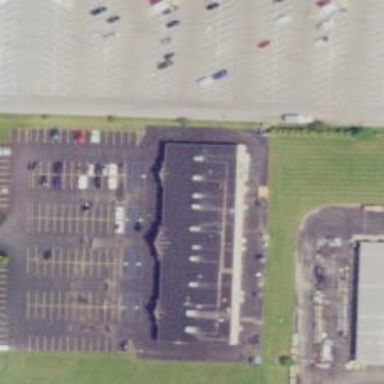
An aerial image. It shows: Car rental facility.